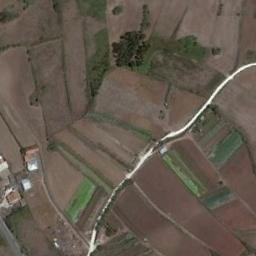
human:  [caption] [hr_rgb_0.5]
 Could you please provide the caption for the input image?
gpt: There is a road in the terrace .

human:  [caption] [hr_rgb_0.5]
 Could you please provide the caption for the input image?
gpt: Houses and paths along a small patch of brown terraces .

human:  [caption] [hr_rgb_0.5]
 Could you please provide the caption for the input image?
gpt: There is a red house in the open space between the terraces .

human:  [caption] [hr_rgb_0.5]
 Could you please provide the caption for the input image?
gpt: The bare terrace is next to some houses and trees .

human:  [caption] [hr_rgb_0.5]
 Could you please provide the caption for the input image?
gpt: There are several buildings beside the brown terraces .